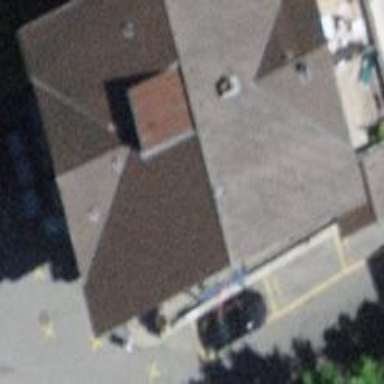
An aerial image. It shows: Restaurant.